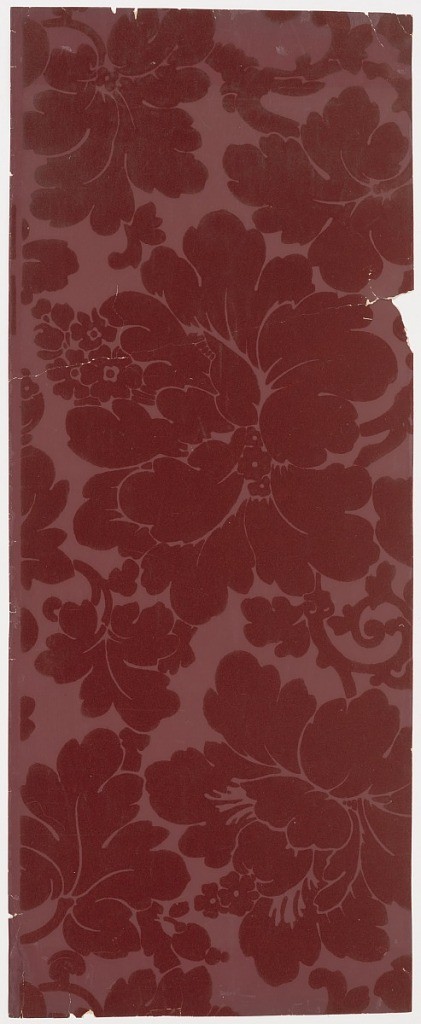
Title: Sidewall
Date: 1895–1900
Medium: Block-printed paper, flock
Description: Large stylized flower similar to 1946-17-4 with which this paper was used. Floral design is printed in red flock on a lighter red ground. From house built in 1812 in Burlington, Vermont.